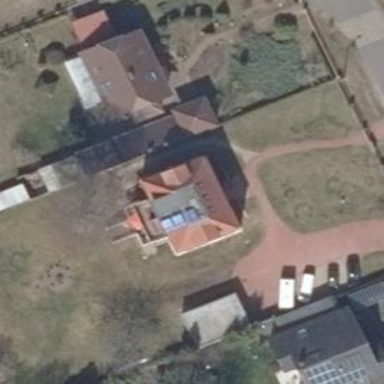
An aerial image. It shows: Residential building with half-hipped roof shape.